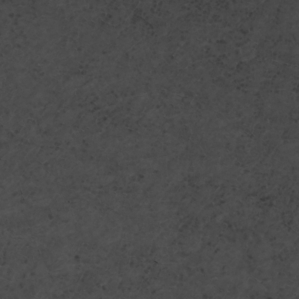
Label: non_frost